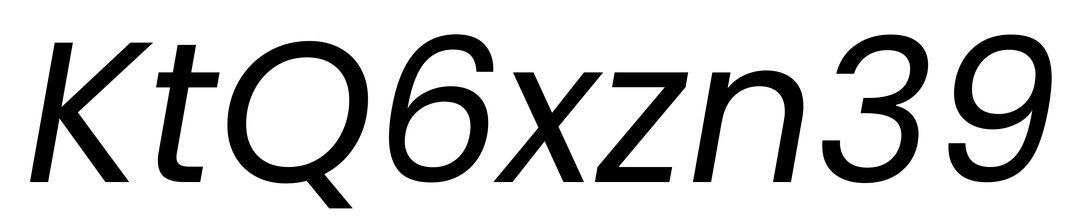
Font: Poppins-Italic